Question: These are my tables, first 'wallpapers' table which will be storing the unique details about all the wallpapers on the site, second one is 'wallpaper_categories' in which I'll be storing if it is categorized as wallpaper or just a photo taken which is tagged as photography, and the third one in which it will include what are the sizes its available in. the last two tables will be used for sorting data later like I'll be sorting all the wallpapers or all that are tagged as photography or all desktop wallpapers etc. my question is, is the a reliable way to create tables I'm not sure since there is duplicate data on the second and the third table, if not then how is this can be improvised. One last request is how can this be implemented in sql database like what value should I be storing in replace of the checkmark*..I'm sort of new at this, please help. Thanks in advance!

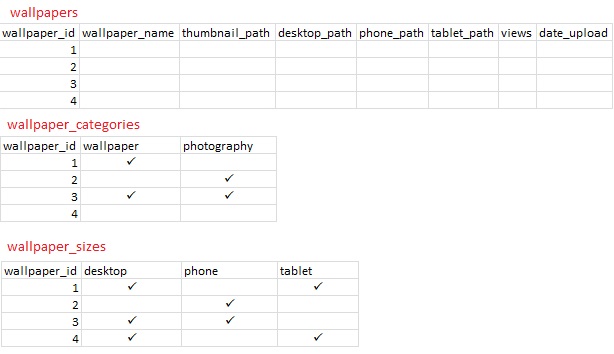
Answer: Regarding the datatype, that depends on the database. Some provide a BIT datatype, in others you may want to use a CHAR(1) or a numeric datatype. Consider to add a CHECK constraint to restrict the column to two values and add a NOT NULL constraint.
Regarding the structure: If the sets categories and sizes you support are subject to future change, you may want to represent those facts as relations:
'''
create table wallpapers (
wallpaper_id int,
wallpaper_name varchar,
... ,
primary key(wallpaper_id)
);
/* All categories your system handles */
create table categories (
category_id int,
category_name varchar,
primary key(category_id)
);
/* Categories per wallpaper */
create table wallpaper_categories (
wallpaper_id int,
category_id int,
primary key (wallpaper_id, category_id),
foreign key (wallpaper_id) references wallpapers (wallpaper_id),
foreign key (category_id) references categories (categories_id)
);
'''
And similarly for the sizes.
That way, you do not have to change your database design every time you have new categories or sizes.